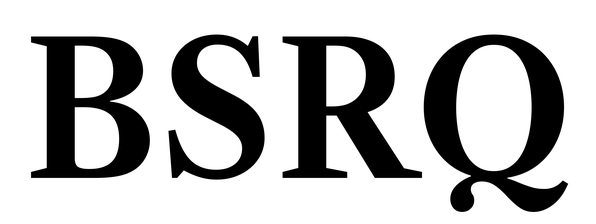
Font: LibreCaslonText_SemiBold